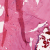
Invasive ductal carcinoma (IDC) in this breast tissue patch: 0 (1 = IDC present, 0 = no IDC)